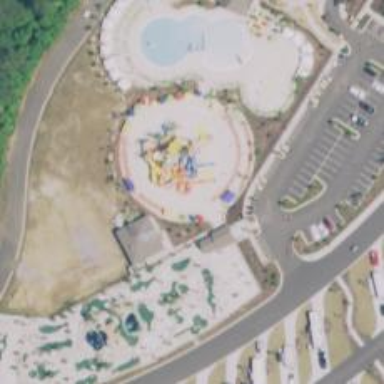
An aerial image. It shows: Water slide attraction.